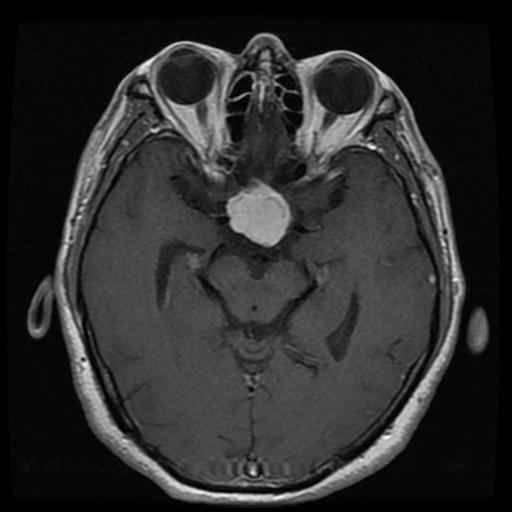
Label: meningioma